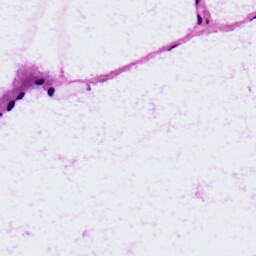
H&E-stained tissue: LymphNode